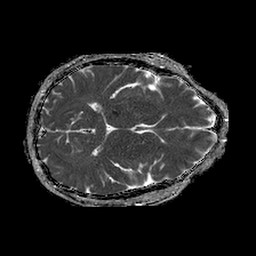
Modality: ADC
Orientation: axial
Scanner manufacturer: philips
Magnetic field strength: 1.5 T
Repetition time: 4.6 s
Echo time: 0.08517 s